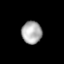
Tissue: lung
Cell type: Epithelial cells
Senescence score: 0.1247
Nuclear area (px): 448
Mean DAPI intensity: 172.442